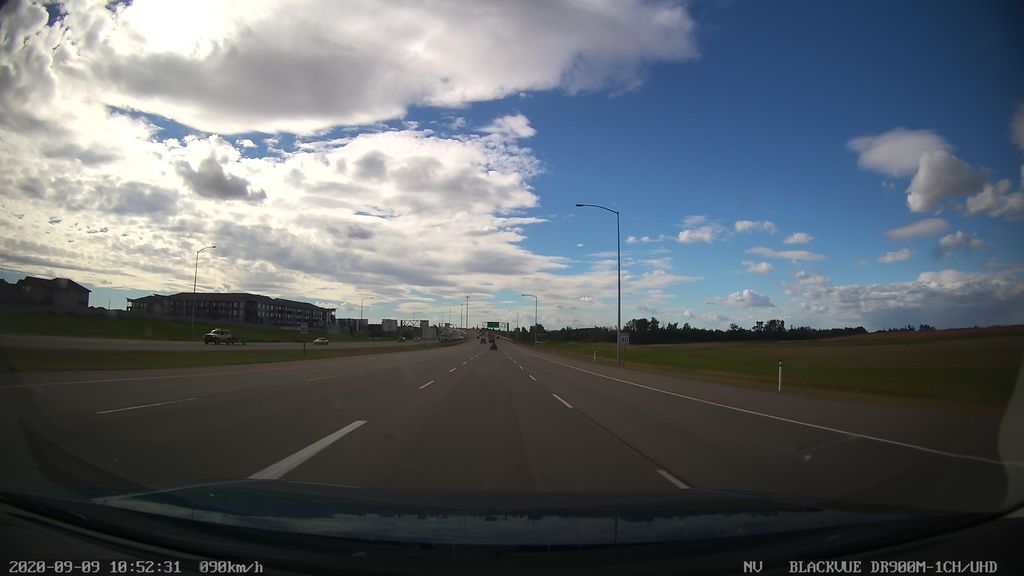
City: edmonton